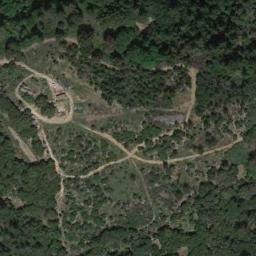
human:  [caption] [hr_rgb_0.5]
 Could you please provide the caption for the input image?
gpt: There is a road goes through the forest .

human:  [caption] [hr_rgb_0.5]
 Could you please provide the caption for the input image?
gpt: A large dense mixed dark green and light green forest and there are several curved road in the forest .

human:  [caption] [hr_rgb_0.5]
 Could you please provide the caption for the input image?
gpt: The forest has a lot of sparse green trees and many chaparrals and some roads go through the forest .

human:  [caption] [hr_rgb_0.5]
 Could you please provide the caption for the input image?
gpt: This is a dense forest .

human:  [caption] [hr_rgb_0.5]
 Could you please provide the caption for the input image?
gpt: There are some winding paths in a forest .